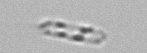
Label: Cerataulina_pelagica